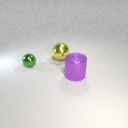
large purple metal cylinder to the right of large yellow metal sphere